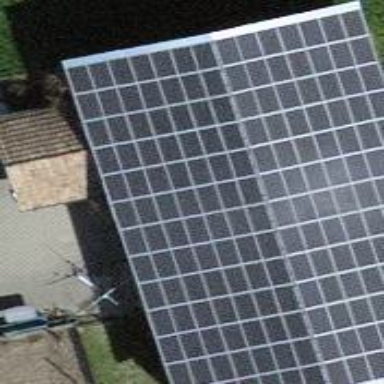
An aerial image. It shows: Solar photovoltaic panel generator.